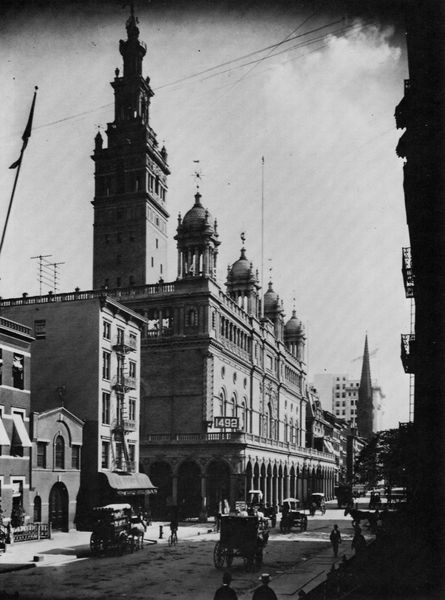
Titel: Madison Square Garden
Künstler: Amerikanischer Photograph
Schlagwörter: schatten, menschen, fenster, licht, strasse, säulen, blick, fassaden, wagen, türme, arkaden, photo, markisen, gehsteige